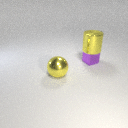
small purple metal cube below large yellow metal cylinder